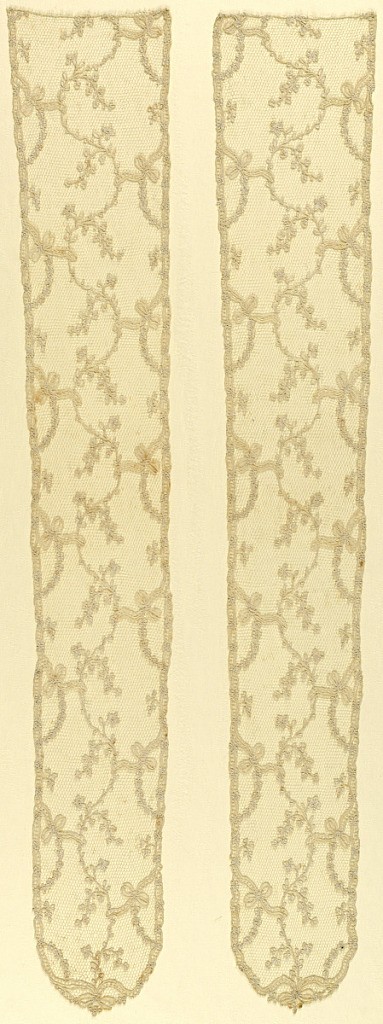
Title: Cap streamers
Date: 1770–90
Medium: linen, horsehair Technique: needle lace
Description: Design shows serpentine garlands of small-scale flowers and leaves with connecting bow-knots in repeat pattern.